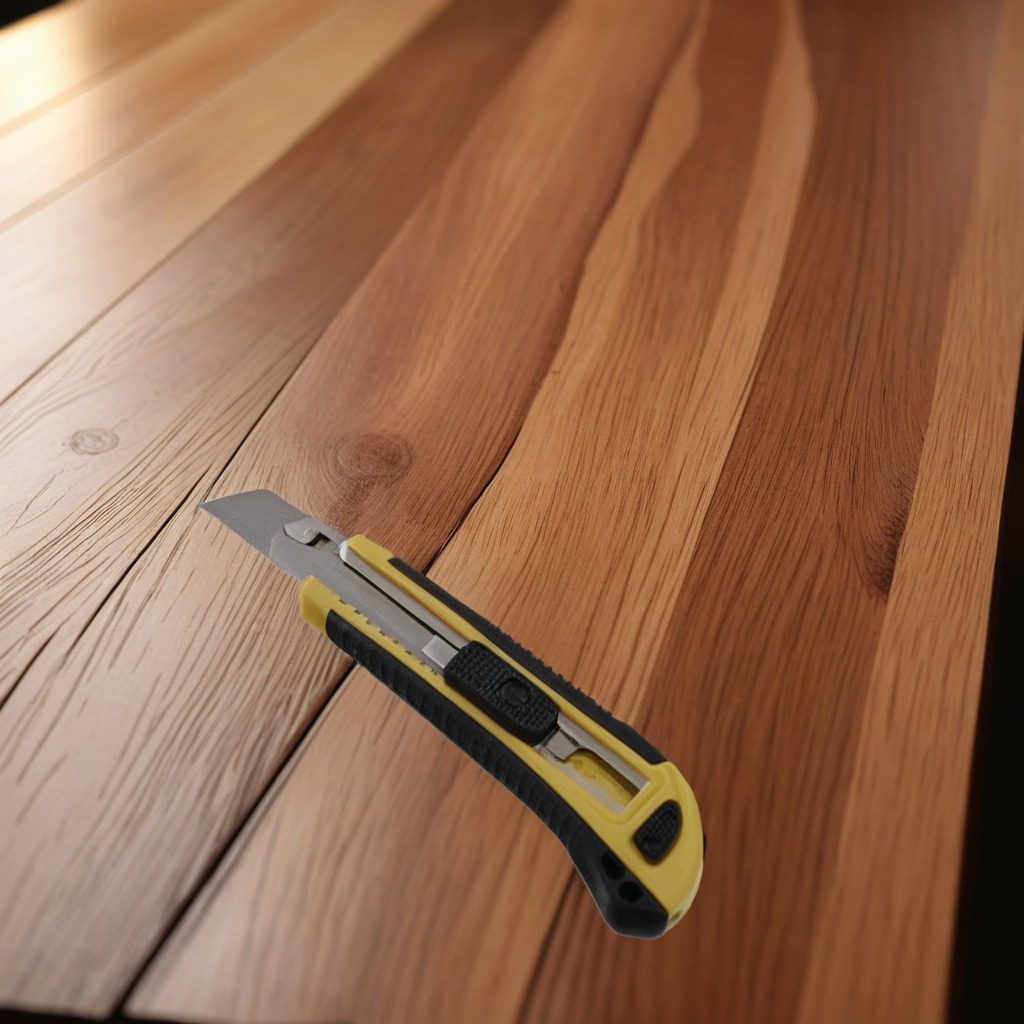
A utility knife lies on the wooden table in a carpentry studio.